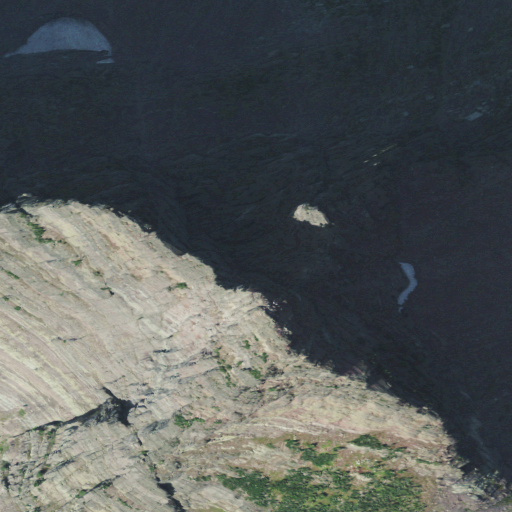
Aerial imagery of mountain in Montana named Little Matterhorn containing evergreen forest, barren land, shrub, and grassland